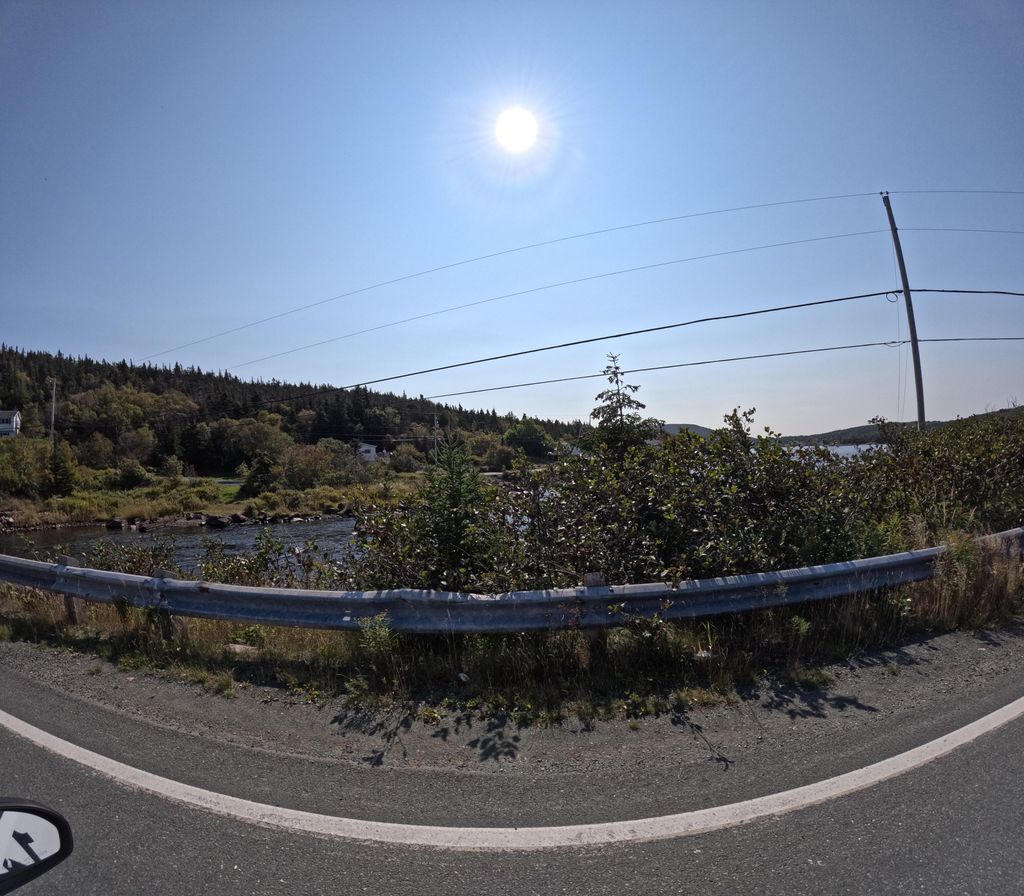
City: st_johns